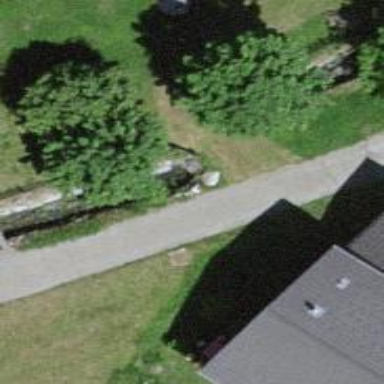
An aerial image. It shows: Driveway leading to service road.